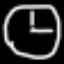
Label: clock